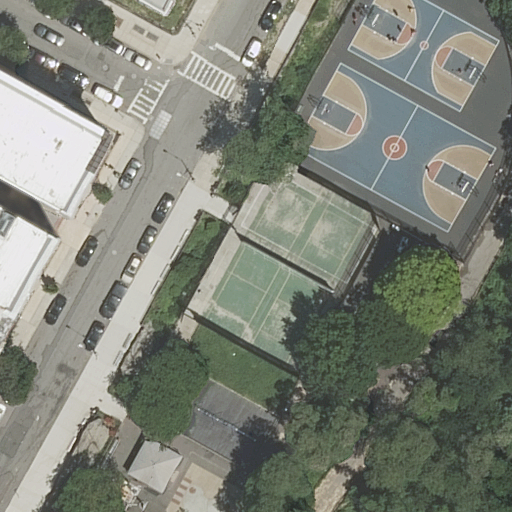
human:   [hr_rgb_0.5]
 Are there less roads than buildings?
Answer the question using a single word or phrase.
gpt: yes

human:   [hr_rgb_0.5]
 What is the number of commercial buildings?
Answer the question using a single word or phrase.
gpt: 0

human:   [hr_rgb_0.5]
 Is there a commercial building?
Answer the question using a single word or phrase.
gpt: no

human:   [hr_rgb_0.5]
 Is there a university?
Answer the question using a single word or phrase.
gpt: yes

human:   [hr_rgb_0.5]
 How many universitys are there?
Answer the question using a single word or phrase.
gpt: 1

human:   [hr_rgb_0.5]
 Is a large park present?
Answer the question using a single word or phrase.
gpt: yes

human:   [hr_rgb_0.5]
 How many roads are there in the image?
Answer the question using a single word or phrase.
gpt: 3

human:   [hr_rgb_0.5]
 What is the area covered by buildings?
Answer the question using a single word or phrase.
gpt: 5314m2

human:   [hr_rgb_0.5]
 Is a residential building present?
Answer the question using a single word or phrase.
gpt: yes

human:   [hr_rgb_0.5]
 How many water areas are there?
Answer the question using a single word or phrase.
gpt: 0

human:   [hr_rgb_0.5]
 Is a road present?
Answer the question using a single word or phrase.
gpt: yes

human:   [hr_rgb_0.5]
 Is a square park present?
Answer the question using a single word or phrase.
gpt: no

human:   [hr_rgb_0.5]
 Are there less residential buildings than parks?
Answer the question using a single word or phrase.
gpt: no

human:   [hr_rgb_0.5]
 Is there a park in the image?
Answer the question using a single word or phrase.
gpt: yes

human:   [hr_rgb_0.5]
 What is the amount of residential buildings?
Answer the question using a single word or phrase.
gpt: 4

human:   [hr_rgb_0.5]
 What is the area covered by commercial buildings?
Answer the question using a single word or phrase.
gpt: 0m2

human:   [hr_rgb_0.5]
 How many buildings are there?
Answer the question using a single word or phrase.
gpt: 4

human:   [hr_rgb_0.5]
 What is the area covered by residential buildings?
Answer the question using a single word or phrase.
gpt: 5314m2

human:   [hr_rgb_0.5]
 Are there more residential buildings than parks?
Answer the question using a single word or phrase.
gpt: yes

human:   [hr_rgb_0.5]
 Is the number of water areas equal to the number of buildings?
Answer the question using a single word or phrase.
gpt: no

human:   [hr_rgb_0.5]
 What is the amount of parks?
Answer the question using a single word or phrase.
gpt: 1

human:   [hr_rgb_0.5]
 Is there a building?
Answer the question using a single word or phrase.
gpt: yes

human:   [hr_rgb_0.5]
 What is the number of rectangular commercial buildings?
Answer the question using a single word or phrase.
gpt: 0

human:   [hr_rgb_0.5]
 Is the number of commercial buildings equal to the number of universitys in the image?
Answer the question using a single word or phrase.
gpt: no

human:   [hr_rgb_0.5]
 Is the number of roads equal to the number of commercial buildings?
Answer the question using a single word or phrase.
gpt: no

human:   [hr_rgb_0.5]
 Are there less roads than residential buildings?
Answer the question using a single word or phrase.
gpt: yes

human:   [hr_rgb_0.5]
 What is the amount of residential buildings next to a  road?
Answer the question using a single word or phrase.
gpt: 4

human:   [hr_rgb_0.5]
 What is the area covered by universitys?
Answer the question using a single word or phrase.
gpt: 7587m2

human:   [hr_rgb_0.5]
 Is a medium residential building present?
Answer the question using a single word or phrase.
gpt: no

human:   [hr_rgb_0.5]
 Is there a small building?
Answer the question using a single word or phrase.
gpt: yes

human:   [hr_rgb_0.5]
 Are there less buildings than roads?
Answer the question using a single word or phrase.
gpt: no

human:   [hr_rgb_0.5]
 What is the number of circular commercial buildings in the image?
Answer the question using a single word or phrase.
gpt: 0

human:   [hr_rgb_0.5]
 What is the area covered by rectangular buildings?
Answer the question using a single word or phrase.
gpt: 66m2

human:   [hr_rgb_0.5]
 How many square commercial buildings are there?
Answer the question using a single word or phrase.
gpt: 0

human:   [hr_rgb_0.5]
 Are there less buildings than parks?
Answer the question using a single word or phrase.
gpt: no

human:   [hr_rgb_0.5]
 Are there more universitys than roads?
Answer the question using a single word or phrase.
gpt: no

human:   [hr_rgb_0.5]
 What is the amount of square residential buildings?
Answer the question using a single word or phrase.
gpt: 0

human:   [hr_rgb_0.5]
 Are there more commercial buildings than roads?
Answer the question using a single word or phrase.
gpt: no

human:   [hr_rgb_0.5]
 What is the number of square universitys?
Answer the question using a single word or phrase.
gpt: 0

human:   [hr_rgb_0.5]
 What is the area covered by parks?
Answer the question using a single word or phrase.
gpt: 10610m2

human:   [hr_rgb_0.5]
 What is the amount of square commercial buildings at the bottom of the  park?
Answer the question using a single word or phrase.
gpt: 0

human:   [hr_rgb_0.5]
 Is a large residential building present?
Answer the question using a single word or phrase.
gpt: yes

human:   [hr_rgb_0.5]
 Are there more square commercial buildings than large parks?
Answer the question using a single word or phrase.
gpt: no

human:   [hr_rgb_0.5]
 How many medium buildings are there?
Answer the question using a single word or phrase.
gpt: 0

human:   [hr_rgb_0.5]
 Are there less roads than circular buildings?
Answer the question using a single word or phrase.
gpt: no

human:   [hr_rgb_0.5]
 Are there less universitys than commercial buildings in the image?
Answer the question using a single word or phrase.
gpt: no

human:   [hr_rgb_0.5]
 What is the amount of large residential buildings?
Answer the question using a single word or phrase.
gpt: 3

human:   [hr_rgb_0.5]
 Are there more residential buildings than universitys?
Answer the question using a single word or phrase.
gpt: yes

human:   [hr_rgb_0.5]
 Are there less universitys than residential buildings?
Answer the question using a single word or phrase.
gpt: yes

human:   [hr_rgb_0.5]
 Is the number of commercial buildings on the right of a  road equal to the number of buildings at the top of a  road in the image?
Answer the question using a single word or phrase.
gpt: no

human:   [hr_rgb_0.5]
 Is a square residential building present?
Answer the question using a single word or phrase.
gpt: no

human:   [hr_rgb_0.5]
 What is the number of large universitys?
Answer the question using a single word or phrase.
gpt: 1

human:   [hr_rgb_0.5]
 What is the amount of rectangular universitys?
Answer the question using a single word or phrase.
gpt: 0

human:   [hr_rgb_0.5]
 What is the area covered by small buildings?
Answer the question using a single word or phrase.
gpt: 66m2

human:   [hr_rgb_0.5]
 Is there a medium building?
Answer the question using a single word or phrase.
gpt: no

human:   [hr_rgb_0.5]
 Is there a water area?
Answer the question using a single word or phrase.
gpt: no

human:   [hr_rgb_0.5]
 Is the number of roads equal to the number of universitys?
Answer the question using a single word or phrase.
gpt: no

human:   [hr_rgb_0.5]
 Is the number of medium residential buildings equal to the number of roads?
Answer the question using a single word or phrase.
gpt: no

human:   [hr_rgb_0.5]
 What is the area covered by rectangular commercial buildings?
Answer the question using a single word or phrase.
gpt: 0m2

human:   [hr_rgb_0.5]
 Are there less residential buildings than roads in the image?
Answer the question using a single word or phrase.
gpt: no

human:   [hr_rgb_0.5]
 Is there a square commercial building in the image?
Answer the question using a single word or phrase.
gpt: no

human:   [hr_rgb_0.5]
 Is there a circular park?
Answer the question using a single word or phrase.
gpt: no

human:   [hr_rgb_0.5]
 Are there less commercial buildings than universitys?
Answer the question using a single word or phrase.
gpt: yes

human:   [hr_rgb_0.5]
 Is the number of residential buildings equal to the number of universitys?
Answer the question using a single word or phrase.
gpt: no